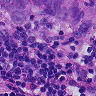
Metastatic tissue present: yes